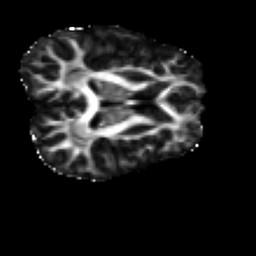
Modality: FA
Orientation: axial
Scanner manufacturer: ge
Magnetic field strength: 3 T
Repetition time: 7.98 s
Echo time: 0.0701 s